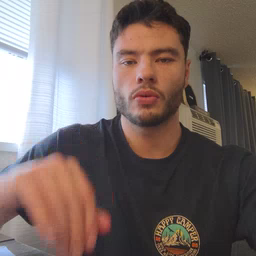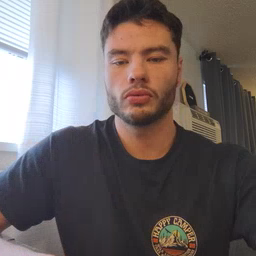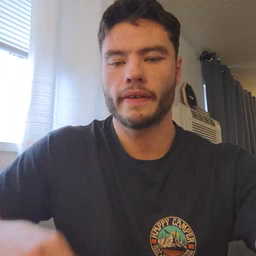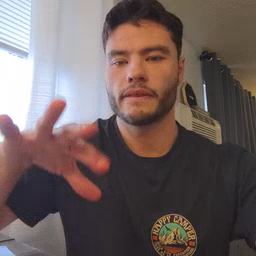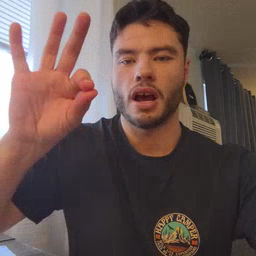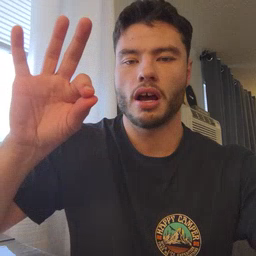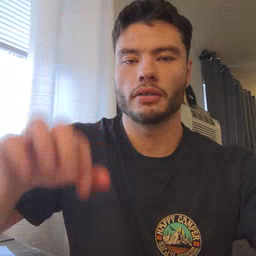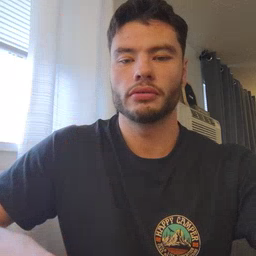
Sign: find